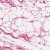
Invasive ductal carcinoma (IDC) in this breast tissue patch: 0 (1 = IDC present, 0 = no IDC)